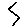
Label: zigzag